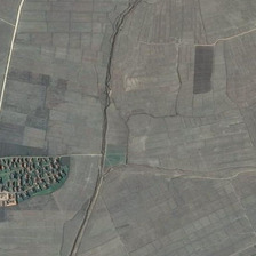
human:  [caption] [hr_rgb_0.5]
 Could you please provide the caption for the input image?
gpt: A crack appeared on the ground.

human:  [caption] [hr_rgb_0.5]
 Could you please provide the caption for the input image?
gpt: There are cracks in the ground.

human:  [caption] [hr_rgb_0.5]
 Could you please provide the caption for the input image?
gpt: the cracks appeared on the ground.

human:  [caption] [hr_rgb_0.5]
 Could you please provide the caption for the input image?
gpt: the ground is grey .

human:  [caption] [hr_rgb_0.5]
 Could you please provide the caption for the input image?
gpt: A crack appeared on the ground.